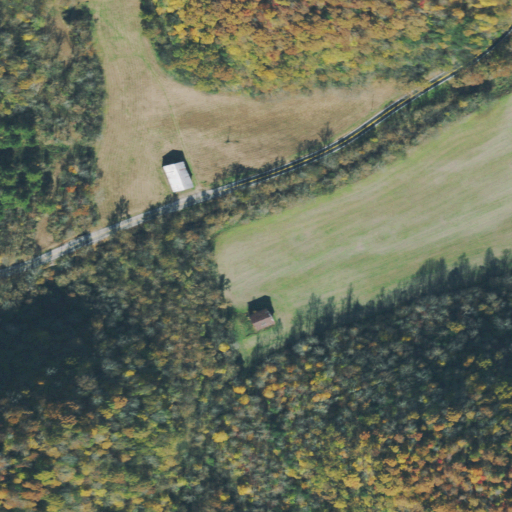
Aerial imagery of valley in Tennessee named Donoho Hollow containing deciduous forest, pasture, open development, cultivated crops, evergreen forest, medium intensity development, and low intensity development